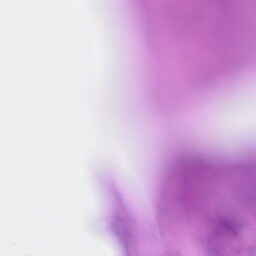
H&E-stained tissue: Breast